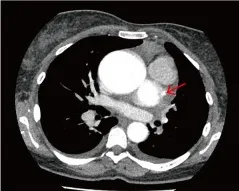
The effect of the dilated left SVA on the. LM (red arrow).
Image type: radiology (ct)